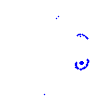
Particle: proton